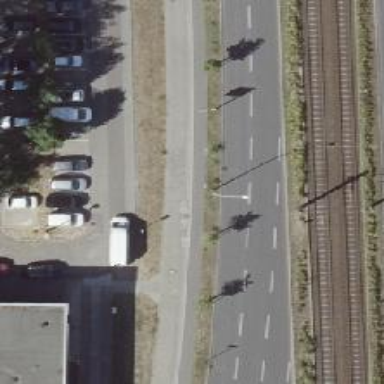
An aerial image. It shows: Path with sidewalk beside it. The cycleway surface is asphalt.